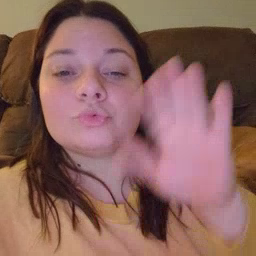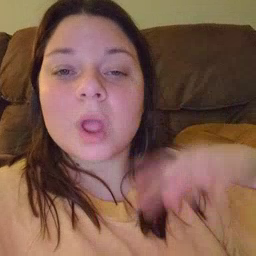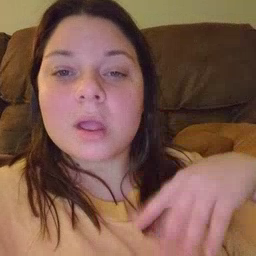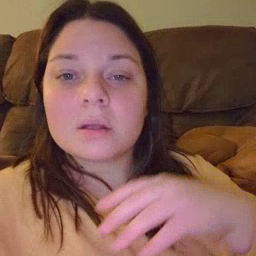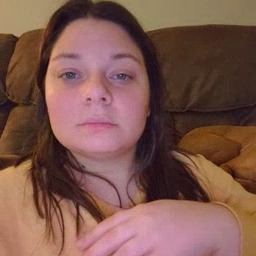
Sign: rain